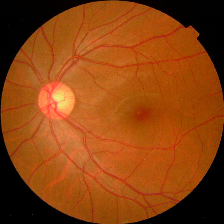
Diabetic retinopathy grade: No DR